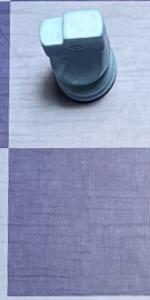
Label: Empty